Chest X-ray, PA view. Patient: 60 years old, sex F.
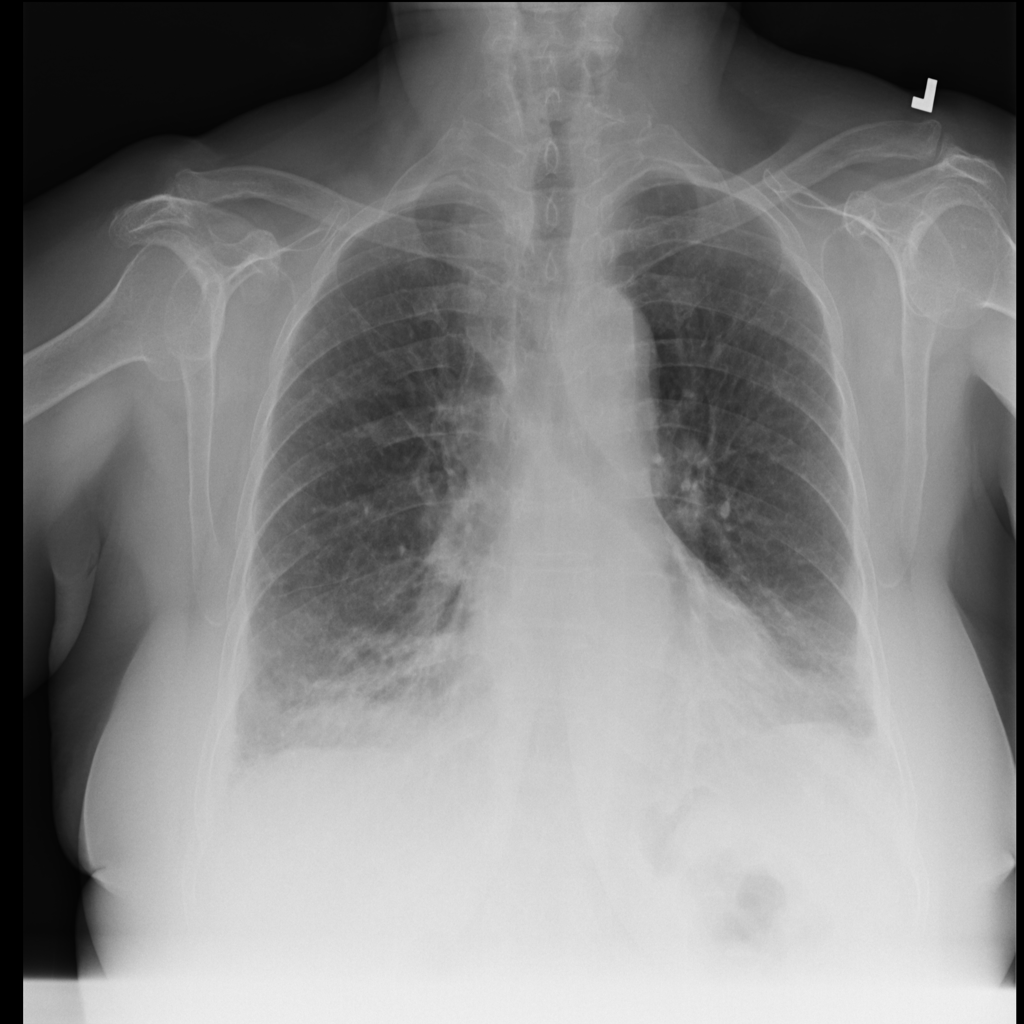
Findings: Atelectasis, Pneumonia